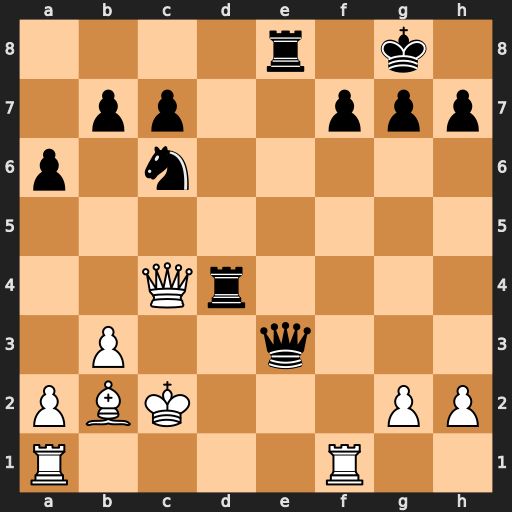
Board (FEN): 4r1k1/1pp2ppp/p1n5/8/2Qr4/1P2q3/PBK3PP/R4R2
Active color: w
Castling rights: -
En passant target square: -
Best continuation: Qxf7+ Kh8 Qf8+ Rxf8 Rxf8#